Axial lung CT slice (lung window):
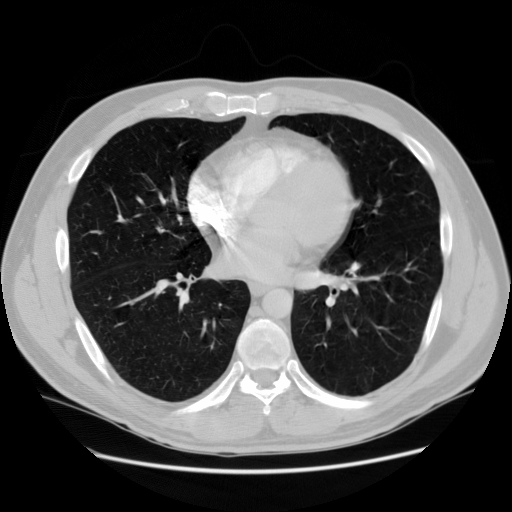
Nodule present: no